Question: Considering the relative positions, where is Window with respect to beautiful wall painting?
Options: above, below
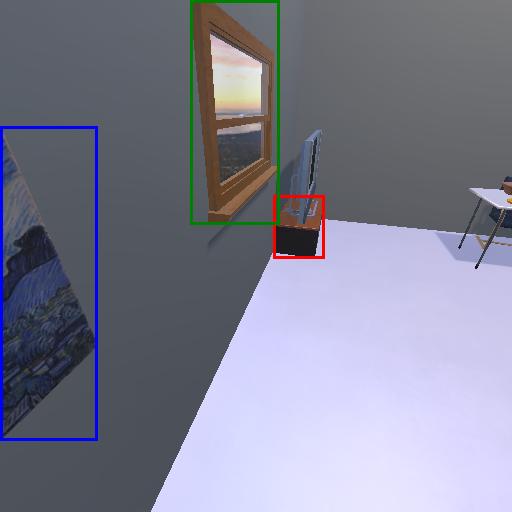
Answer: above